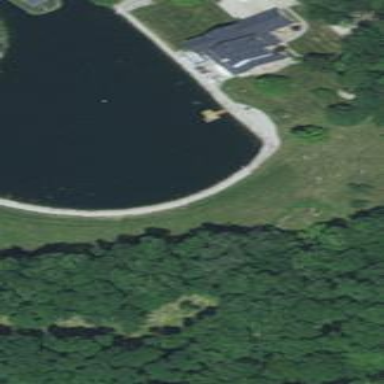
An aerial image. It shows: Pond with natural water.